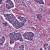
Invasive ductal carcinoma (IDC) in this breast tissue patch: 1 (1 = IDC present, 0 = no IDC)